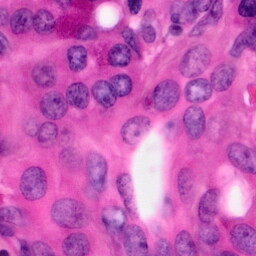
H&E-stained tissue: Pancreatic